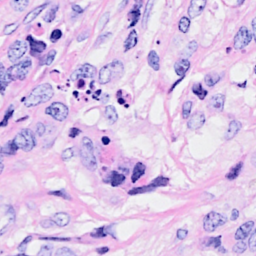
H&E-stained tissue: Breast